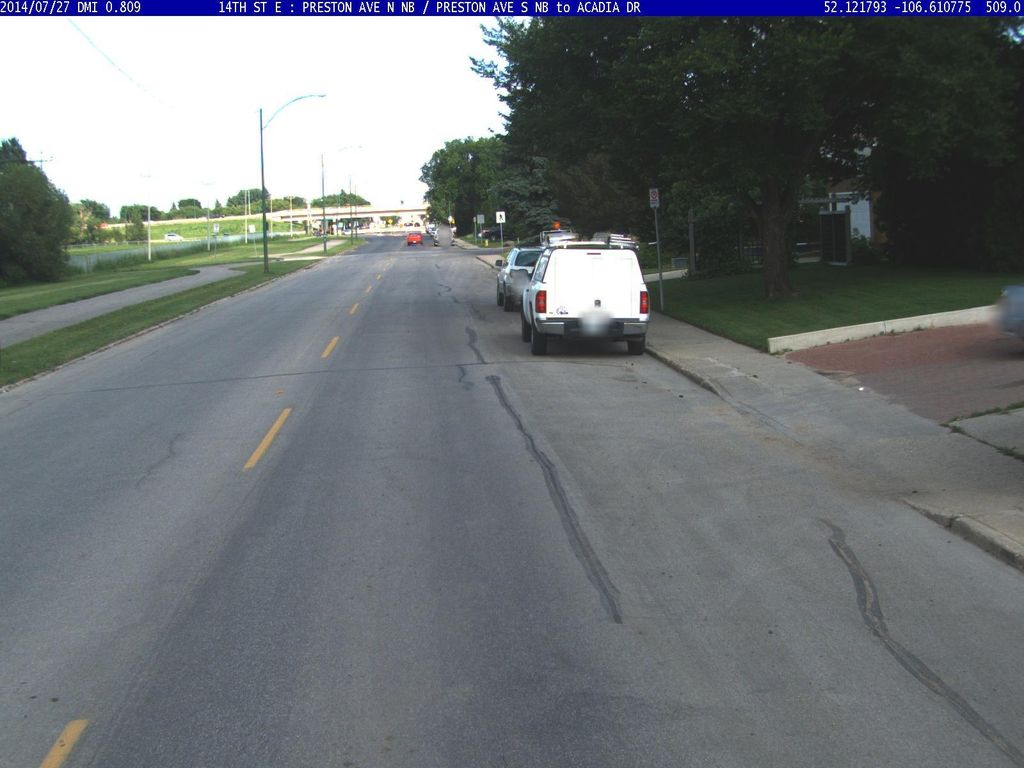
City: saskatoon